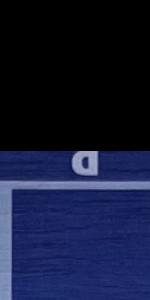
Label: Empty